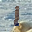
Label: 1